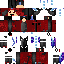
A male skeleton skin with dark skin, wearing brown helmet dressed in a red armor chest and red pants, featuring a closed mouth.